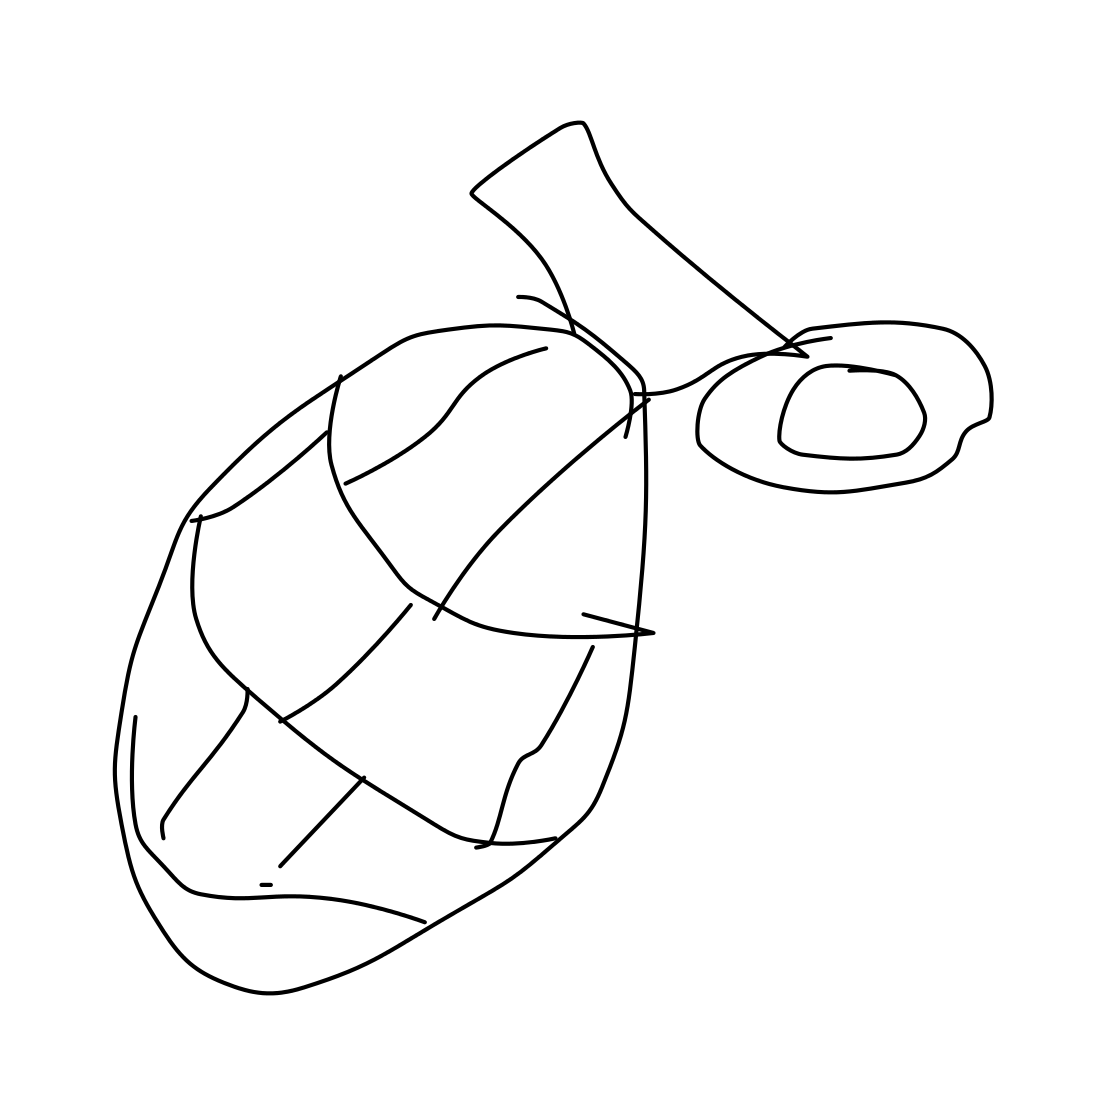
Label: grenade